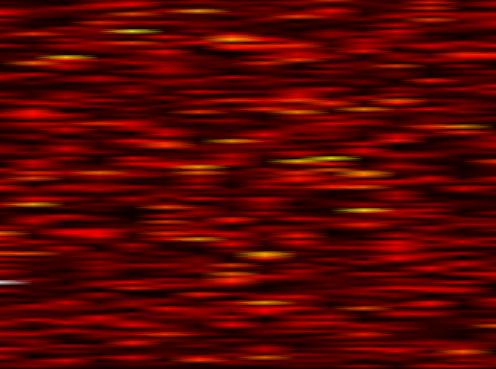
Label: UFMC